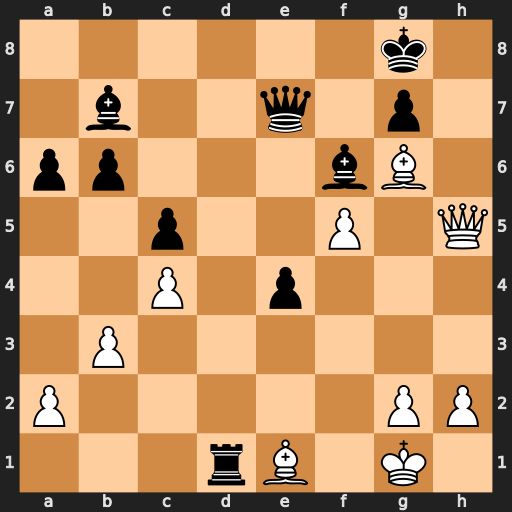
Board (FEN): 6k1/1b2q1p1/pp3bB1/2p2P1Q/2P1p3/1P6/P5PP/3rB1K1
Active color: w
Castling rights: -
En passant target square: -
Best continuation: Qh7+ Kf8 Qh8#